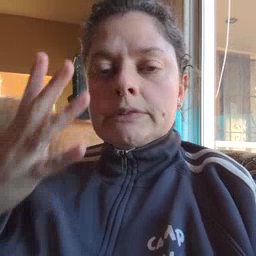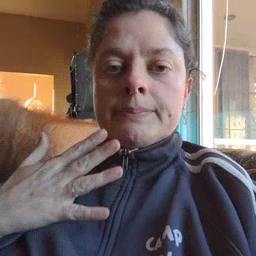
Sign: sad